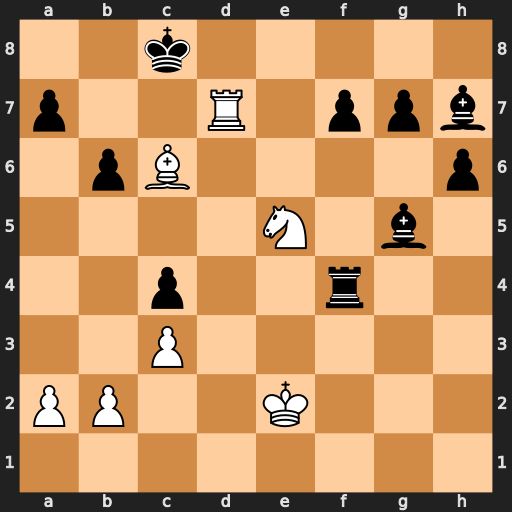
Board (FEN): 2k5/p2R1ppb/1pB4p/4N1b1/2p2r2/2P5/PP2K3/8
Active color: w
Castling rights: -
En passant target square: -
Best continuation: Bb7+ Kb8 Nc6#